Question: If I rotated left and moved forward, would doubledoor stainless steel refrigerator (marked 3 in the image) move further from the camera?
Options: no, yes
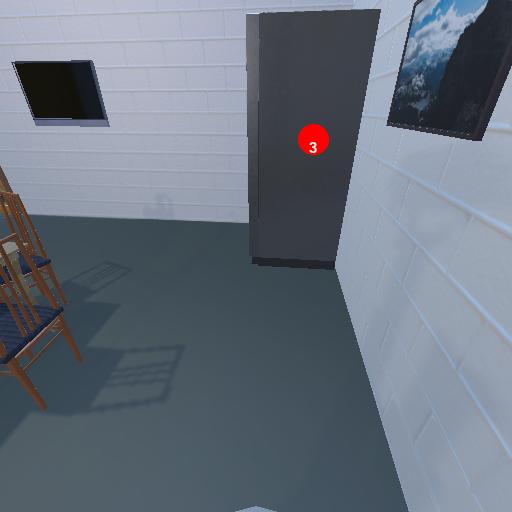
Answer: no